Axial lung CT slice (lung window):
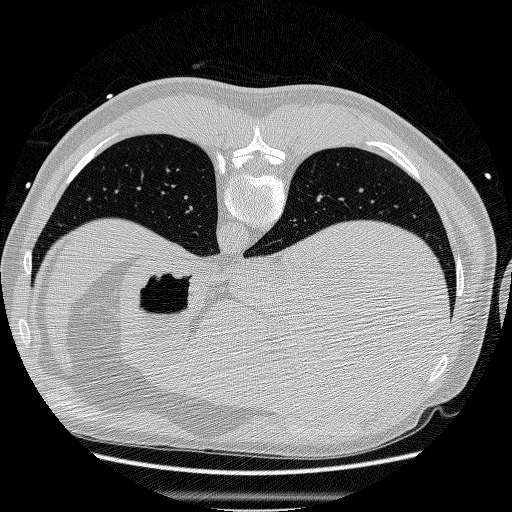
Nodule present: no